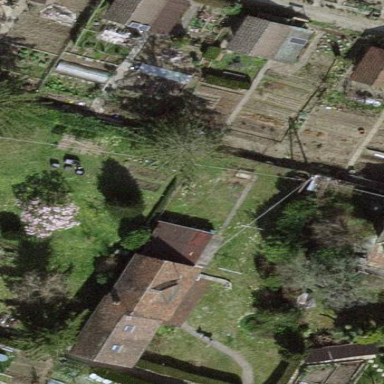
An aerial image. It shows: Garden surrounded by fence.